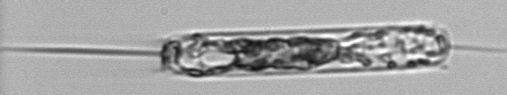
Label: Ditylum_brightwellii